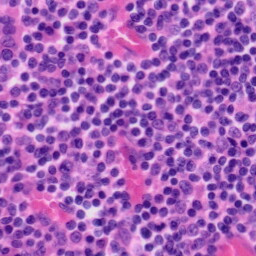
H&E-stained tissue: Tonsil